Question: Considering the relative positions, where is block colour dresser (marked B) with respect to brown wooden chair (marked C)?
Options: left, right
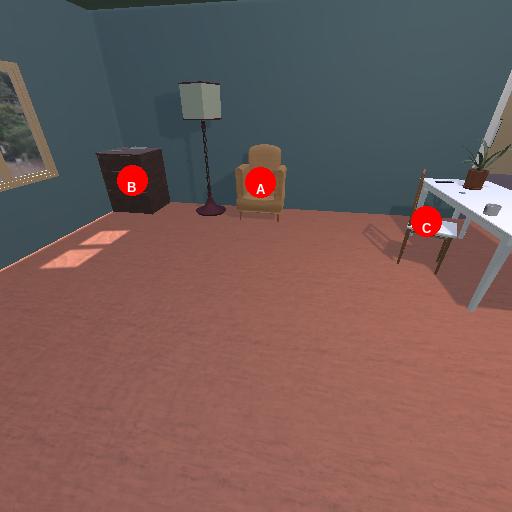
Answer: left